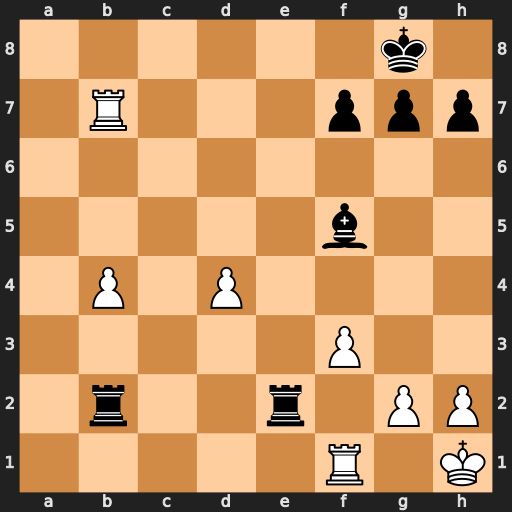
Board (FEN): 6k1/1R3ppp/8/5b2/1P1P4/5P2/1r2r1PP/5R1K
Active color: w
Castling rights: -
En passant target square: -
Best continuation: Rb8+ Bc8 Rxc8+ Re8 Rxe8#